Question: I made a table
query is
'''
CREATE TABLE questions (
_id INTEGER PRIMARY KEY AUTOINCREMENT
, question TEXT
, correct_answer TEXT DEFAULT (null)
, answer1 TEXT DEFAULT (null)
, answer2 TEXT DEFAULT (null)
, answer3 TEXT DEFAULT (null)
, answer4 TEXT DEFAULT (null)
, difficulty INTEGER DEFAULT (null)
, nid INTEGER
);
'''
Now want to omit correct_answer column , and make all right answer in answer1 column, and other 3 incorrect answer in answer2,answer3,answer4.
But problem is currently right answer could be any of four, so i could not merge
as a example table are like

u can see in first row correct answer in answer2 and for second row correct answer is in answer4
so how i only take the right answer in answer1 column and other wrong answers in answer2, answer3,answer4 respectively?
what will be the sql query? or any other idea?
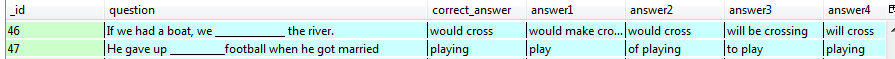
Answer: You may try this-
'''
SELECT question, correct_answer,
CASE WHEN answer1 != correct_answer THEN answer1 ELSE answer2 END AS incorrect1,
CASE WHEN (answer1 != correct_answer AND answer2 != correct_answer) THEN answer2 ELSE answer3 END AS incorrect2,
CASE WHEN (answer1 != correct_answer AND answer2 != correct_answer AND answer3 != correct_answer) THEN answer3 ELSE answer4 END AS incorrect3
FROM questions
'''